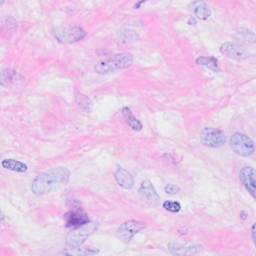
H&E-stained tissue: Breast